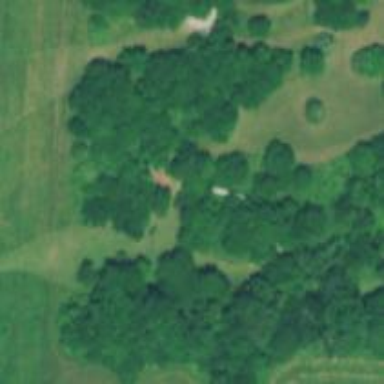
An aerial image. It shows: Disc golf course designed for leisure and sport.